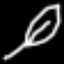
Label: leaf